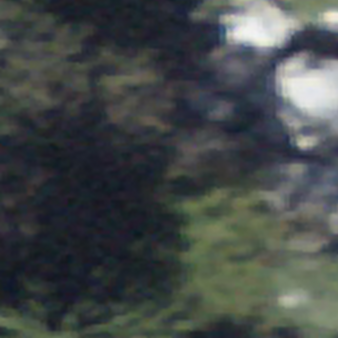
Label: other